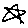
Label: star